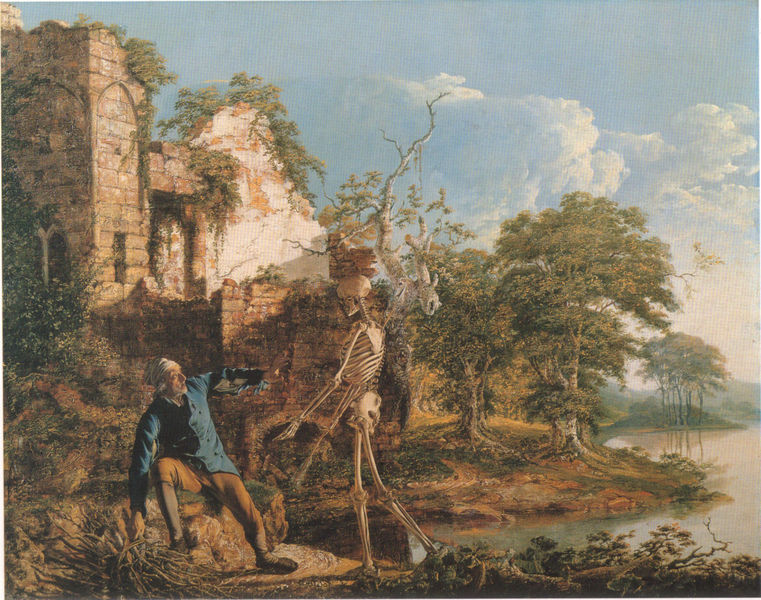
Titel: The Old Man and Death
Künstler: Joseph Wright of Derby
Standort: Hartford (Connecticut)
Institution: Wadsworth Atheneum
Schlagwörter: baum, blau, gemälde, hand, himmel, laub, mann, wasser, weiß, wolken, bäume, fluss, grün, landschaft, ocker, see, ufer, äste, braun, fenster, geste, holz, hut, orange, gebäude, tuch, wolke, malerei, alt, hemd, hose, jacke, mütze, arme, schädel, stehen, tod, tot, öl, horizont, hügel, natur, stamm, zweige, gehen, gewässer, stehend, pflanzen, england, müller, turm, ranken, küste, bogen, bündel, reisig, mauer, vorstellung, ölgemälde, angst, steg, stämme, aufrecht, melancholie, knochen, vanitas, verfall, ruine, memento mori, vergänglichkeit, alter, erschrecken, burg, mauerwerk, rippen, becken, furcht, schrecken, witz, sonnig, gemäuer, skelett, wurzeln, efeu, ende, sterben, vision, begegnung, drohung, erscheinung, feuerholz, zipfelmütze, begrüßung, zeit, gegenüber, hölzer, einladung, heimsuchung, verfallen, allemand, abwehr, spitzweg, gerippe, schreck, lebensalter, farbkontrast, memento, mori, erschrocken, aufforderung, überraschung, wright of derby, landschaftsgemälde, zurückweichen, der tod, nachtmütze, knochenmann, abwehrend, lebenszeit, gefatter, reisigbündel, cuvilier, soonig